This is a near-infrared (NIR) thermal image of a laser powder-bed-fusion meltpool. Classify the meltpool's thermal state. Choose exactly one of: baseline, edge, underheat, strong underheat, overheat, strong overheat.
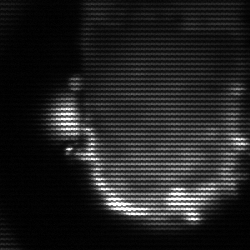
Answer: baseline